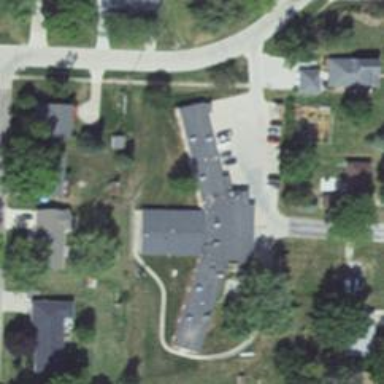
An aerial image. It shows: Nursing home.